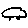
Label: car